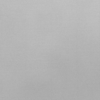
Label: dusty